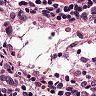
Metastatic tissue present: no